Aerial crown-view tile of a tropical tree (Barro Colorado Island, Panama), acquired 20250217:
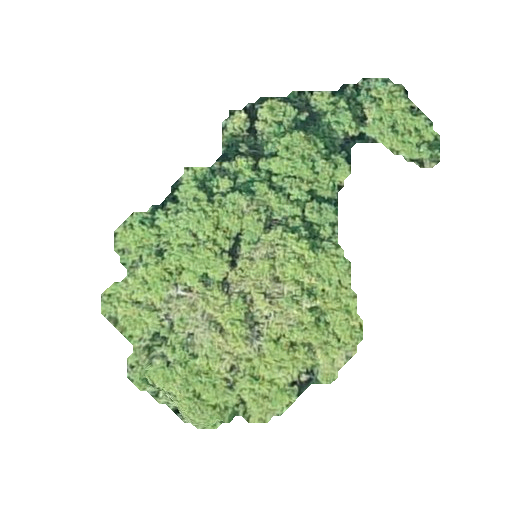
Species: Sloanea terniflora
GBIF accepted scientific name: Sloanea terniflora
Crown area: 96.918 m²